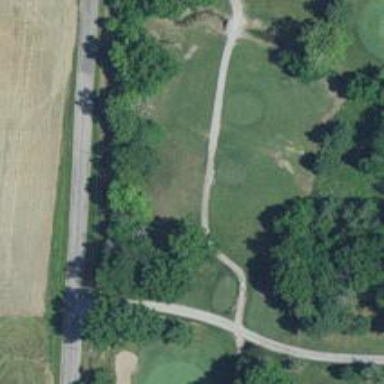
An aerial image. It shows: Golf tee.